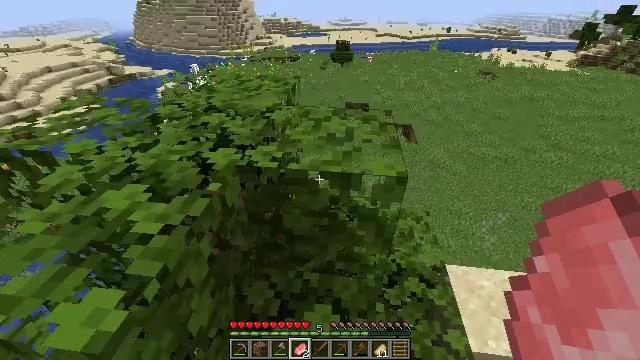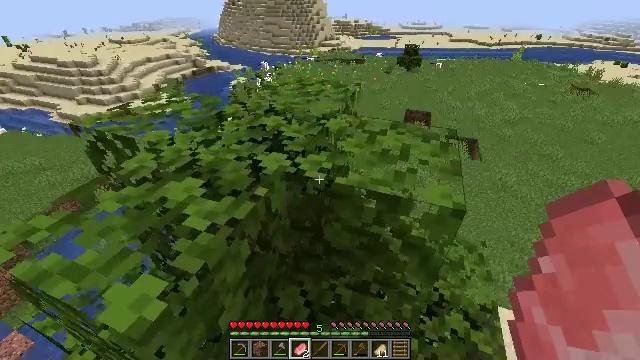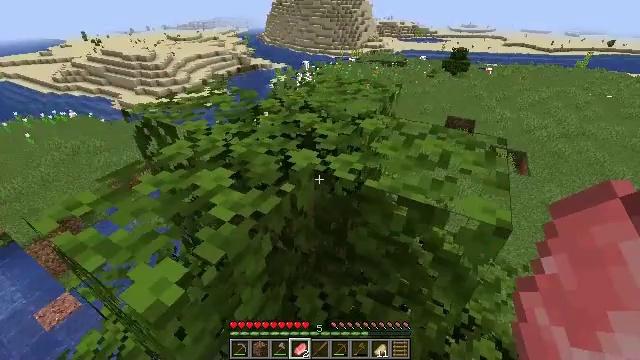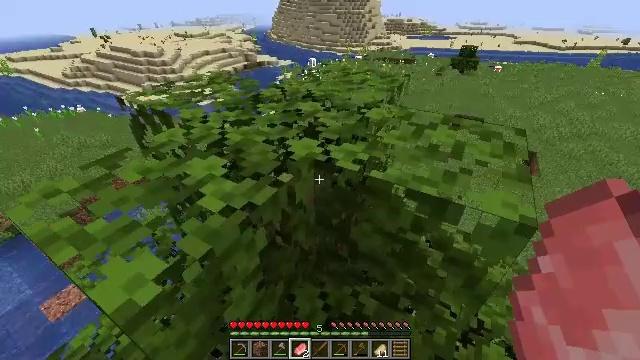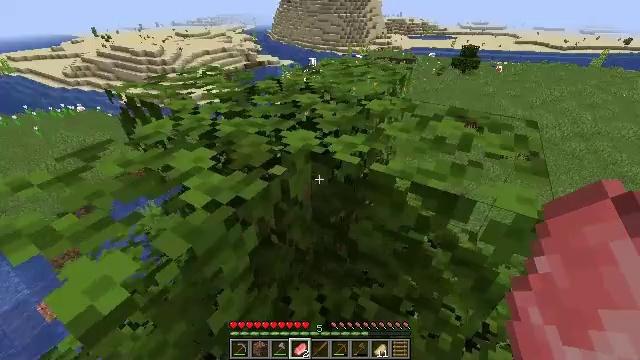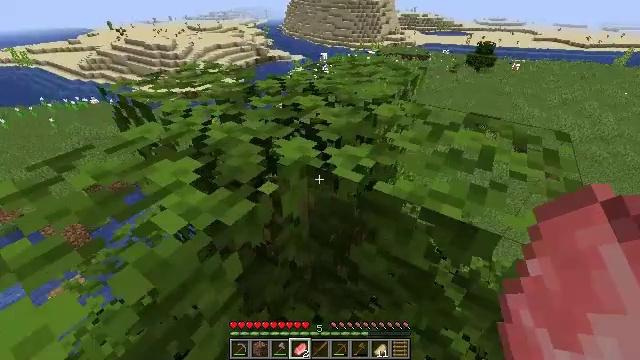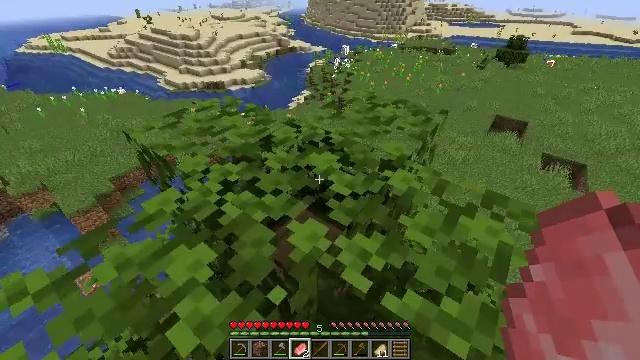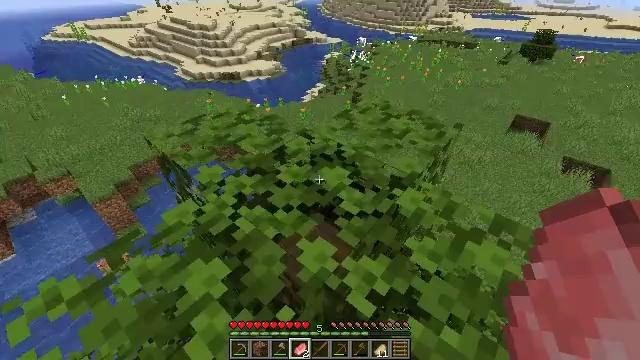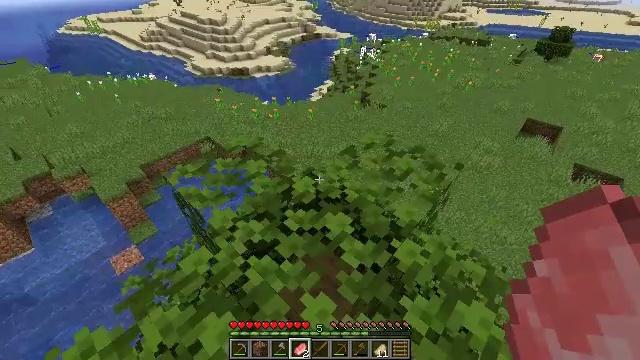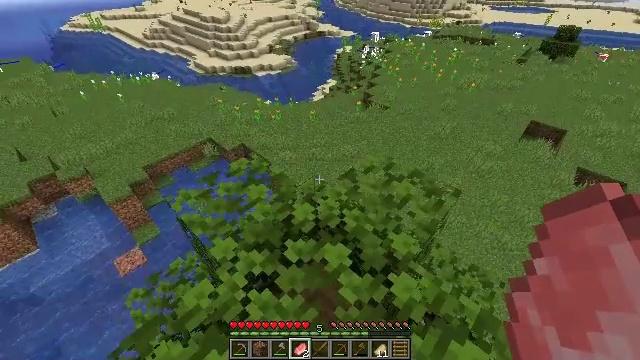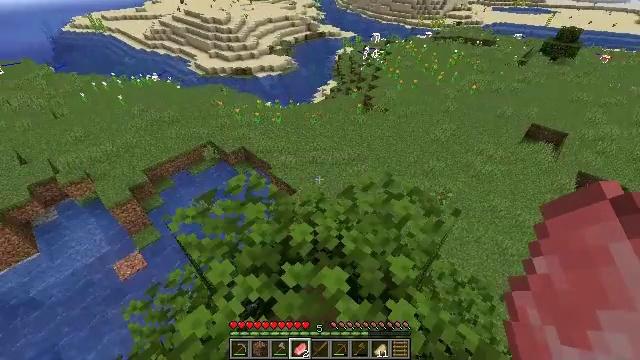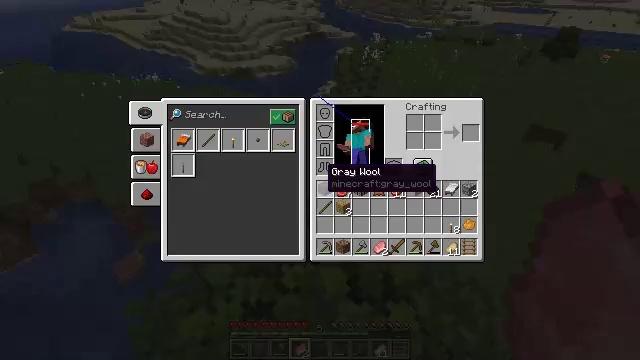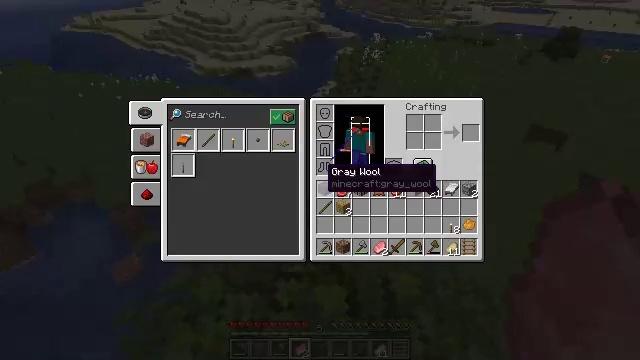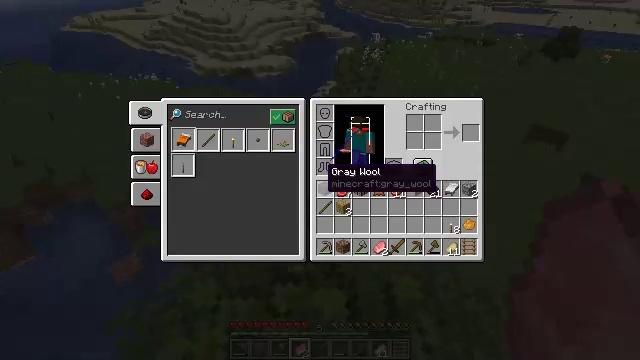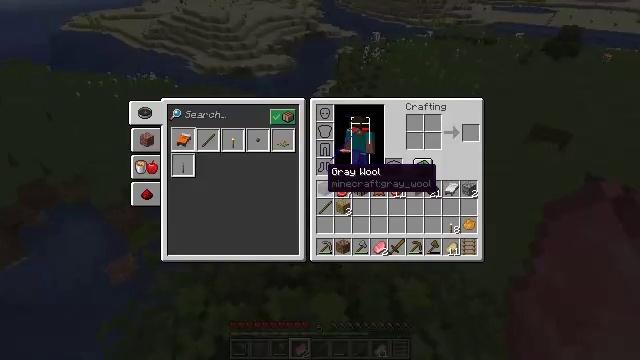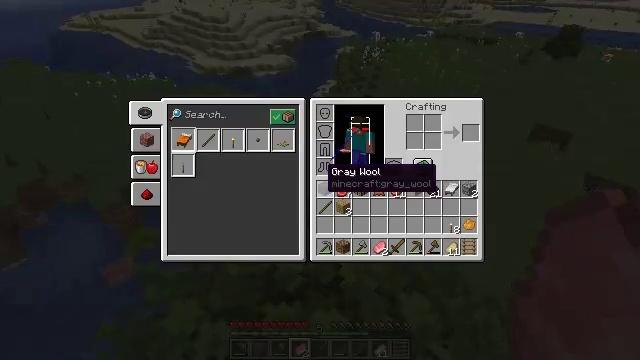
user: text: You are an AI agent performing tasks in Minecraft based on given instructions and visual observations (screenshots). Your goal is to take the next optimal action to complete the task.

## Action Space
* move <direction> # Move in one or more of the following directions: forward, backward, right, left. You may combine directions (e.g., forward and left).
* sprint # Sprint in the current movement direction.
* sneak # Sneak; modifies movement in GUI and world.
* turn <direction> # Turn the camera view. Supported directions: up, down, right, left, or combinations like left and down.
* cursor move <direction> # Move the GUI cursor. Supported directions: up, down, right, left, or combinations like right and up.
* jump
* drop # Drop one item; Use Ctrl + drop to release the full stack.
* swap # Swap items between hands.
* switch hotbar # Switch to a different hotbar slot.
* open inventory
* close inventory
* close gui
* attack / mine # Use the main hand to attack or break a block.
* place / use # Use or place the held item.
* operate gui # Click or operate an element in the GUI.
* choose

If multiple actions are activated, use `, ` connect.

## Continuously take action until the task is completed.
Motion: motion action
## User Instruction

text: Craft an orange bed using the crafting table.
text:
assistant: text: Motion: move forward, turn left
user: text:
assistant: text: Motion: move forward, turn left
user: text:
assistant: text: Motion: move forward, turn left
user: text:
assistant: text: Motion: move forward
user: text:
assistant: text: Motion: move forward, turn left
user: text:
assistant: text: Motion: move forward, turn left and down, jump
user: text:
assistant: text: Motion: move forward, turn left and down, jump
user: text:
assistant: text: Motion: move forward, turn left and down, jump
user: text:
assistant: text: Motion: no_op
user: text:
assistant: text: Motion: no_op
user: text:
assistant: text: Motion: open inventory
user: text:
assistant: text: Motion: open inventory
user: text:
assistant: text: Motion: no_op
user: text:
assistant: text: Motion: no_op
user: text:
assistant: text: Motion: no_op
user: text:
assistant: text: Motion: cursor move left
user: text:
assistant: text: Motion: cursor move left and up
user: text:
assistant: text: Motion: cursor move left
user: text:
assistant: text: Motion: cursor move left
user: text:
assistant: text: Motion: cursor move left
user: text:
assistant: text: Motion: cursor move left
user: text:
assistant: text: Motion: cursor move left
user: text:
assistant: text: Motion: no_op
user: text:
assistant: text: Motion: no_op
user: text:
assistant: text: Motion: no_op
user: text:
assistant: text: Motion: no_op
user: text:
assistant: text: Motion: no_op
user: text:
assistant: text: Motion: operate gui
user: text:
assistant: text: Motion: operate gui
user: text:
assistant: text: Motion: operate gui